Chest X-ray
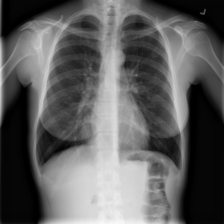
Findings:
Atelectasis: negative
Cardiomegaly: negative
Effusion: negative
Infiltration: positive
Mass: negative
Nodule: negative
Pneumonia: negative
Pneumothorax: negative
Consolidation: negative
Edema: negative
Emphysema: negative
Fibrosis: negative
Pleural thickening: negative
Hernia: negative